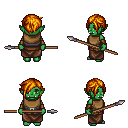
a pixel art fantasy rpg character, female body template, orc, green skin, leather chest armor, robe skirt, dark blonde pixie cut hairstyle, cloth bracers, spear, four views (front, back, left, right), 2x2 character sprite sheet, small pixel art, hard edges, no anti-aliasing